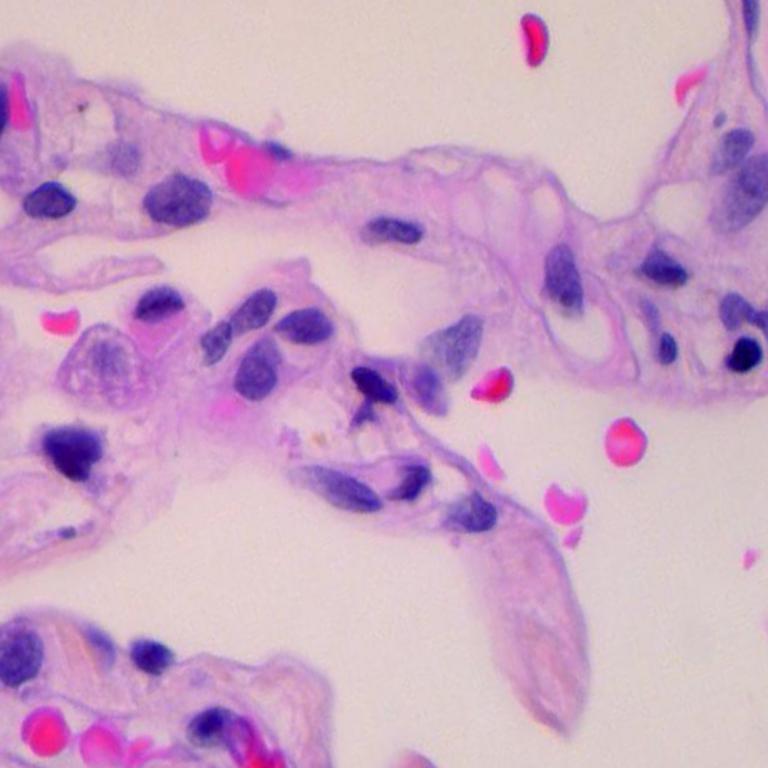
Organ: lung
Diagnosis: benign